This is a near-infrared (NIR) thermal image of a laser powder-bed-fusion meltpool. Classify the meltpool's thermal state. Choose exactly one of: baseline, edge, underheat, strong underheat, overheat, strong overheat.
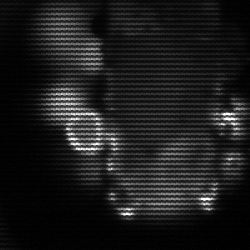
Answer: strong underheat